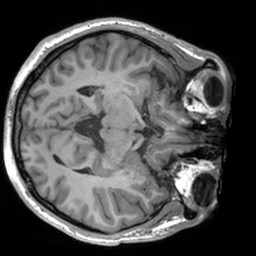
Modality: T1w
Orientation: axial
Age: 23
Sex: male
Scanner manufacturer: siemens
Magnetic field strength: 3 T
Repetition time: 1.9 s
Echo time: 0.00226 s